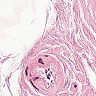
Metastatic tissue present: no